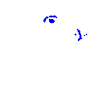
Particle: kaon